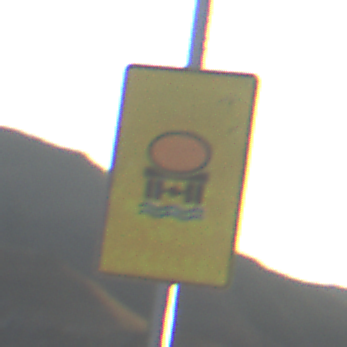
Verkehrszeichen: FahrzeugeMitWassergefaehrdenderLadungOhnePfeilsymbol
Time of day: SunriseSunset
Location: Outdoor (Nature)
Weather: PartlyCloudy
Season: NotSpecified
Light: Natural